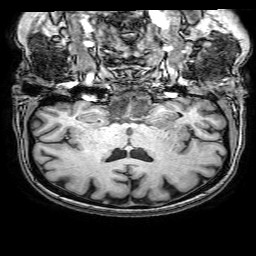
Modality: T1w
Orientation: sagittal
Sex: female
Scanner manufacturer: philips
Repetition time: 0.008158 s
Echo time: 0.00375 s